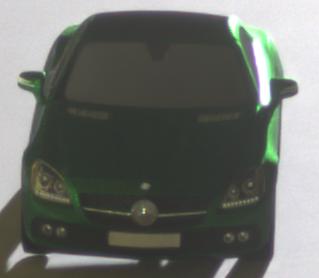
Make: Mercedes-Benz
Model: SLK 200
Detailed model: SLK-Class (172)
Model produced from: 2011/03
Model produced until: 2015/04
Doors: 2
Color: green
Road condition: dry road
Daytime: night
Contrast: high contrast